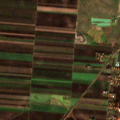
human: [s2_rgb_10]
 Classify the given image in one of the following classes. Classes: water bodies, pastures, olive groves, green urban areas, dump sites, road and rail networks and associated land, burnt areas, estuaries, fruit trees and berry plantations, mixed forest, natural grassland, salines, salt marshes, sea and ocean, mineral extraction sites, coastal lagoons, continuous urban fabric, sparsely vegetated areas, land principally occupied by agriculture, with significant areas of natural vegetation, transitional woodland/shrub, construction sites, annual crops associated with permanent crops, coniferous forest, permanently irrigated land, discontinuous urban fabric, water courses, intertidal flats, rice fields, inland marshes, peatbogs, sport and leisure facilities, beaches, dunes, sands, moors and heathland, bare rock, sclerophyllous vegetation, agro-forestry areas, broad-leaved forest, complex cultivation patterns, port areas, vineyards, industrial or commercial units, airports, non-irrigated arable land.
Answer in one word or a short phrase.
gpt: discontinuous urban fabric, mineral extraction sites, non-irrigated arable land